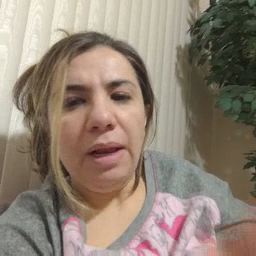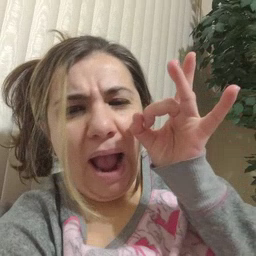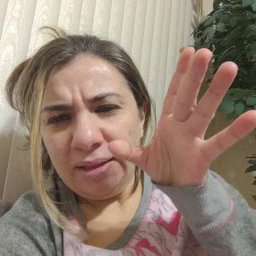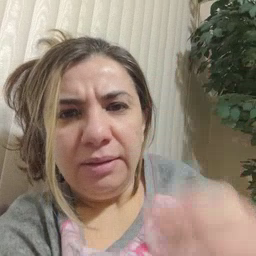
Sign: hate